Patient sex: M
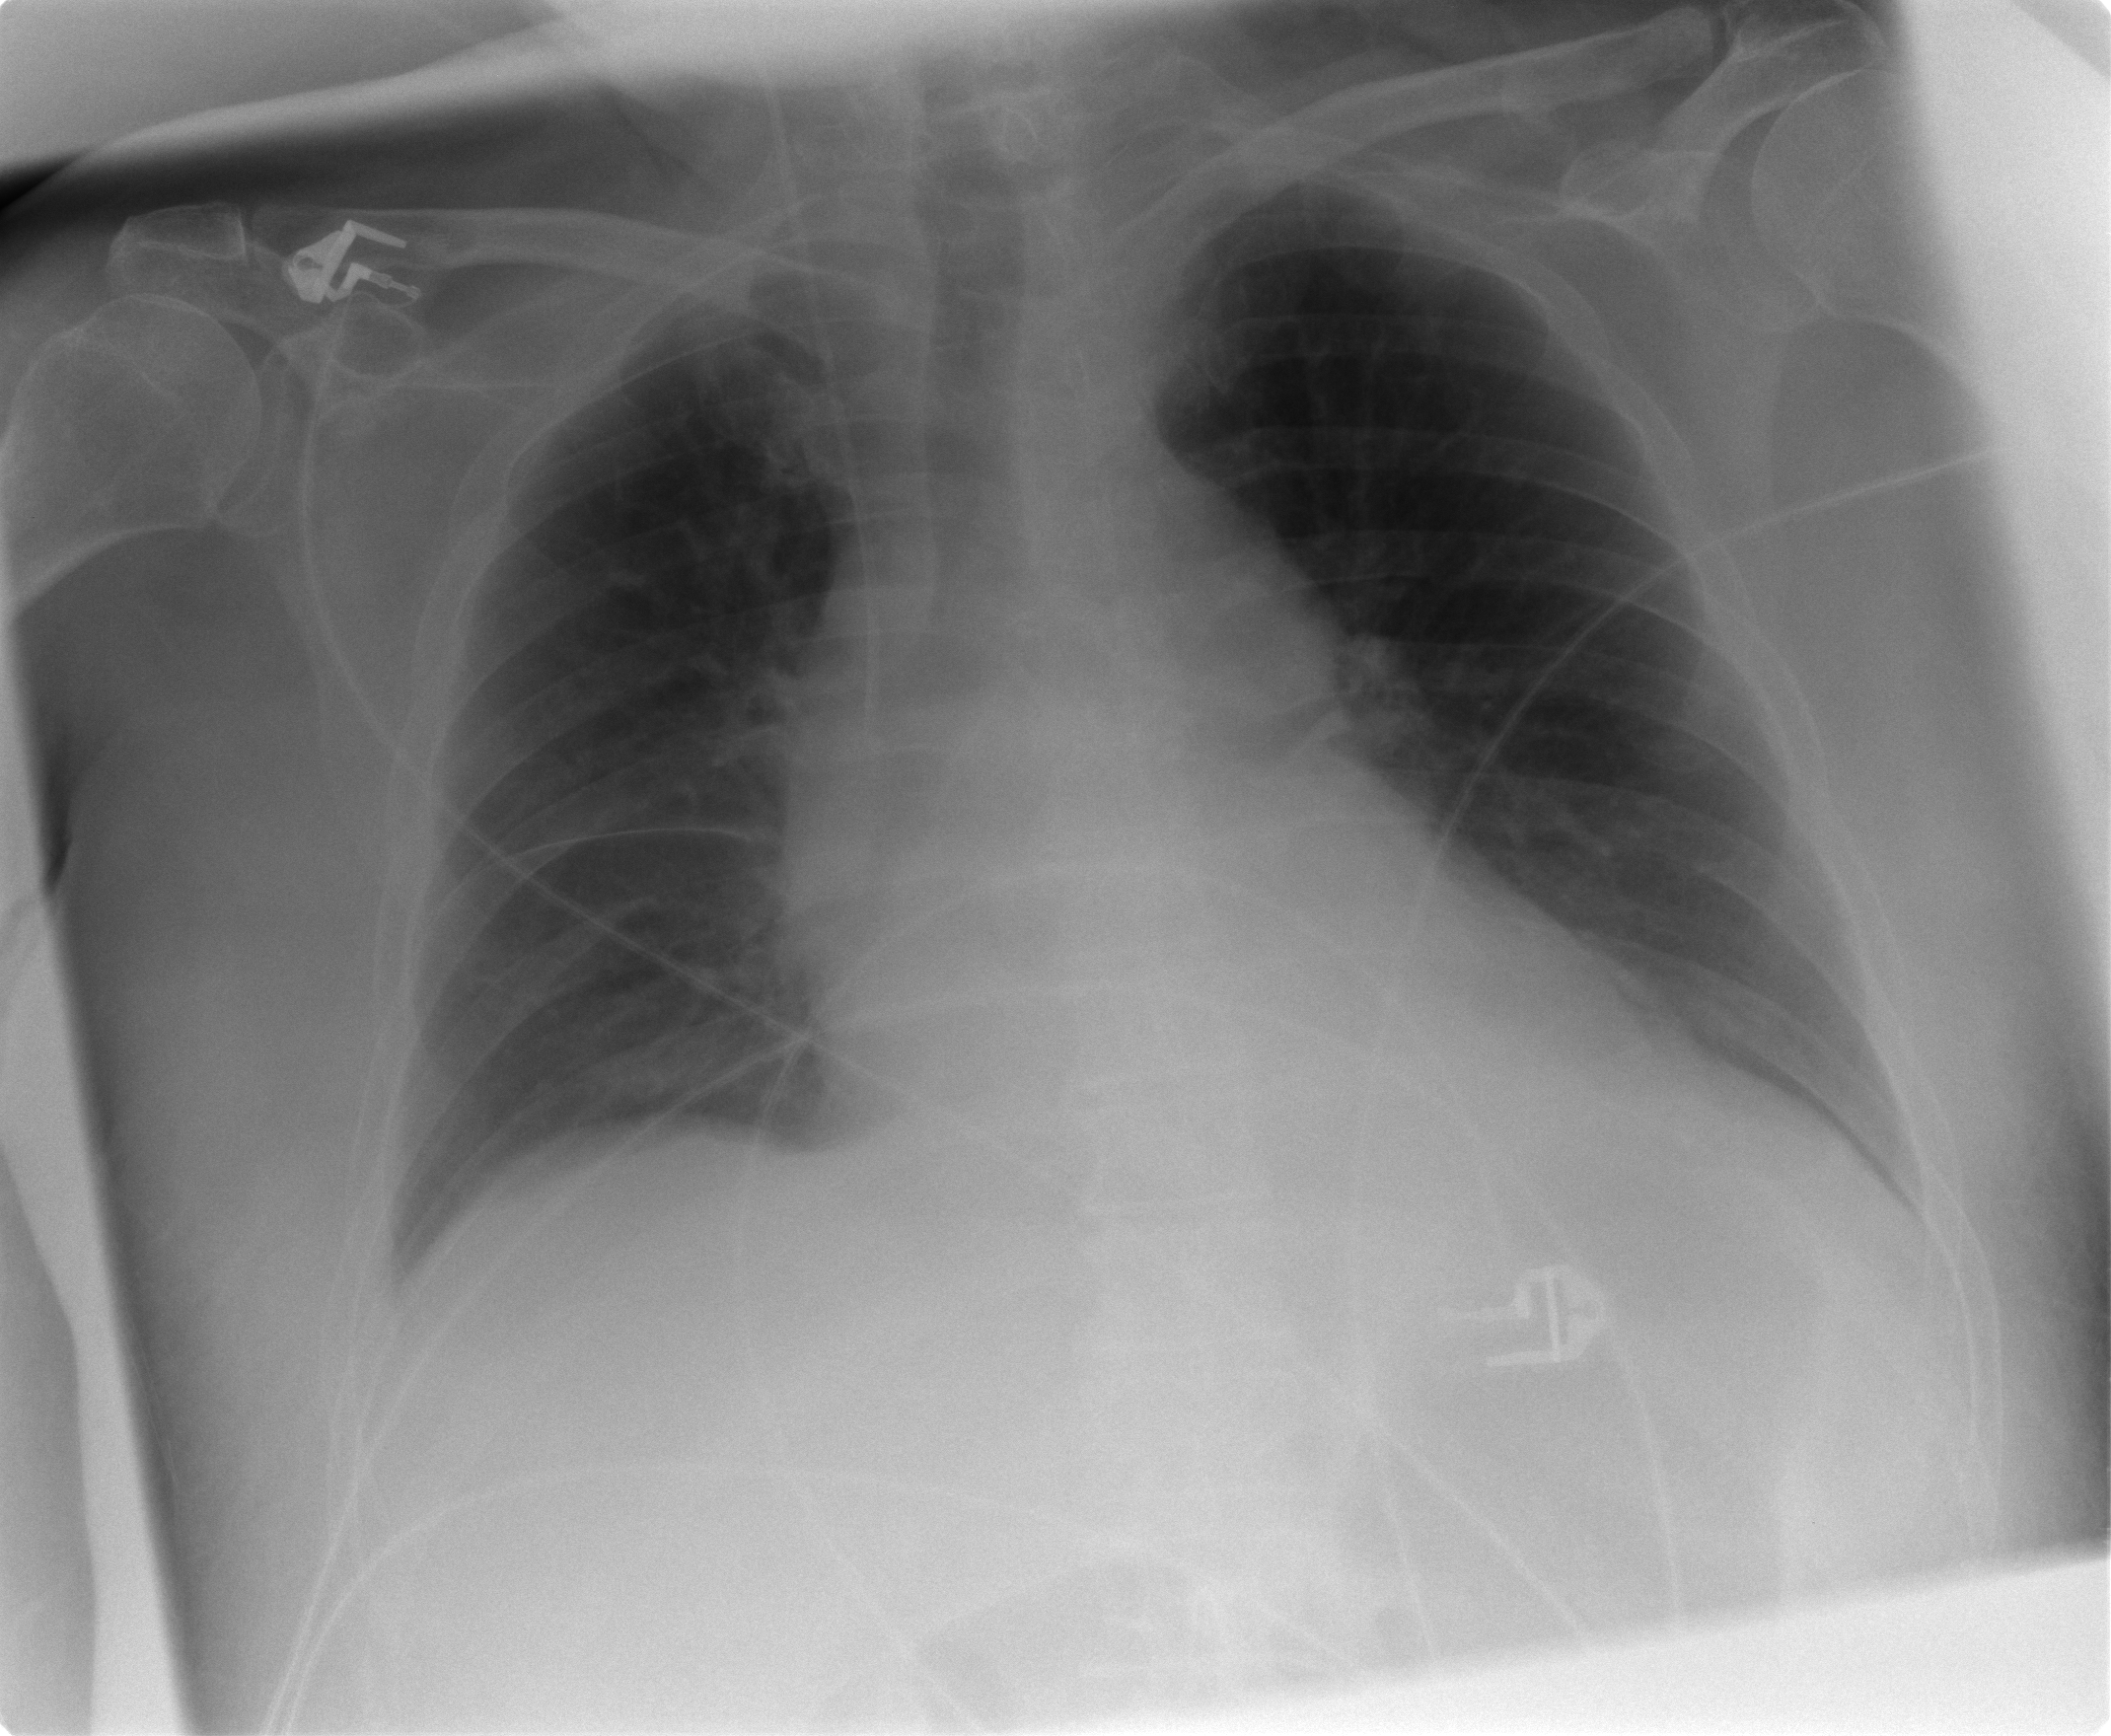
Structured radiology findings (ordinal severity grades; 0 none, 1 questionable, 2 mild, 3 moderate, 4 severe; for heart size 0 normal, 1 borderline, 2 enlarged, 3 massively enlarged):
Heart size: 0
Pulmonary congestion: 0
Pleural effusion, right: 0
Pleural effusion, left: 1
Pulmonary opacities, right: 0
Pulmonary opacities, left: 0
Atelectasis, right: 0
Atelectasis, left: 2